Field crop: tomato
Growth stage: 1
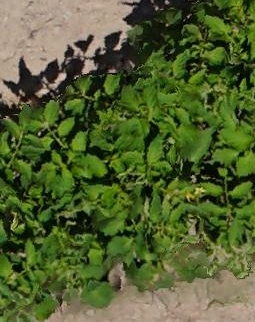
Species: tomato